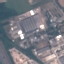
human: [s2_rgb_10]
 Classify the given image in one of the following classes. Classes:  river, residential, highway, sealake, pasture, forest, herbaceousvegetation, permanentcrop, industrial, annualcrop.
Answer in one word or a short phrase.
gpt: Industrial